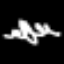
Label: squiggle